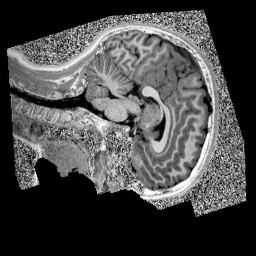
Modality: UNIT1
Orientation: sagittal
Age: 11
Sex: female
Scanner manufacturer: siemens
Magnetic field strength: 3 T
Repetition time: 4 s
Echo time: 0.00299 s